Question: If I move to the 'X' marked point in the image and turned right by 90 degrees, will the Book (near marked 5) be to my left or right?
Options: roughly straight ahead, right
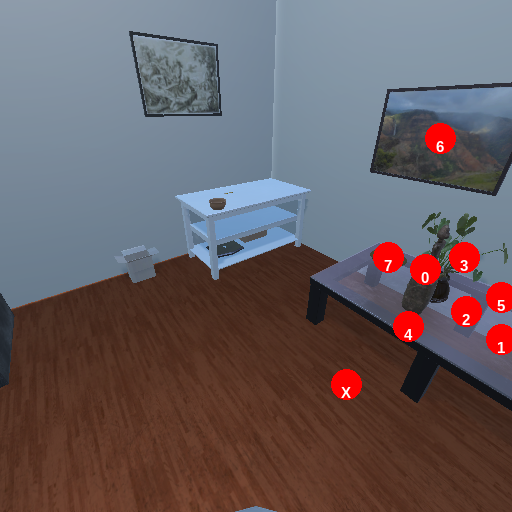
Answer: roughly straight ahead